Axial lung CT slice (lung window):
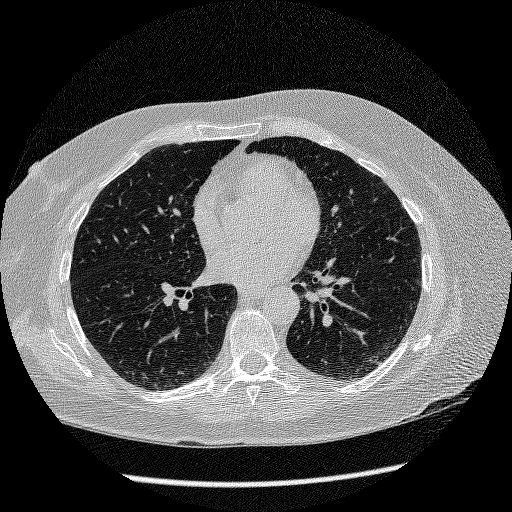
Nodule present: no